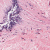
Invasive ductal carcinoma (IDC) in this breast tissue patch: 0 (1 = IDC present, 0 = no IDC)